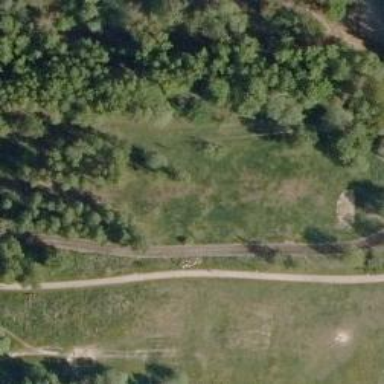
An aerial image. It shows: Hole on disc golf course.